Question: I'am trying to make this in css. Trying to make this navigation bar. Any help would be great.
This is what iam trying to do:

So the first pic is how it should look like when the user enter the website. Then if they hover over the any of the tabs it should just change color. Any help on trying to make this would be great. I tried this but wont work.
HTML:
'''
<div class="horizontal">
<ul>
<li><a href="index.html">Home</a></li>
<li><a href="Register.html">Register</a></li>
<li><a href="Rules.html">Rules</a></li>
</ul>
</div>
'''
Just need to see what the css would look like. Thanks again
EDIT what i have done as people want 2 see:
'''
div.horizontal
{
width:809px;
height:63px;
position:relative;
top: -1046px;
left: 104px;
}
div.horizontal ul
{
list-style-type:none;
margin:0;
padding:0;
}
div.horizontal li
{
display: inline-block;
margin-left: 5px;
}
div.horizontal a
{
display:block;
width:809px;
}
div.horizontal a:link,div.horizontal a:visited
{
font-weight:bold;
color:#FFFFFF;
background-color:#000000;
text-align:center;
padding:4px;
text-decoration:none;
text-transform:uppercase;
}
div.horizontal a:hover,div.horizontal a:active
{
background-color:#999999;
}
'''
Like i said this is not right but this is all i can do atm. Thanks
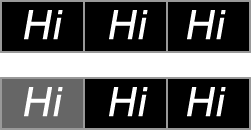
Answer: Using your , you can do something like this:
'''
ul{
list-style:none;
}
li{
float:left;
width:100px;
height:50px;
background:black;
border:2px solid gray;
text-align:center;
}
a{
color:white;
text-decoration:none;
font-size:24px;
font-weight:bold;
line-height:50px;
font-style:italic
}
li:hover{
background:gray;
}
'''
<URL>.
Just change the colors.